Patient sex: M
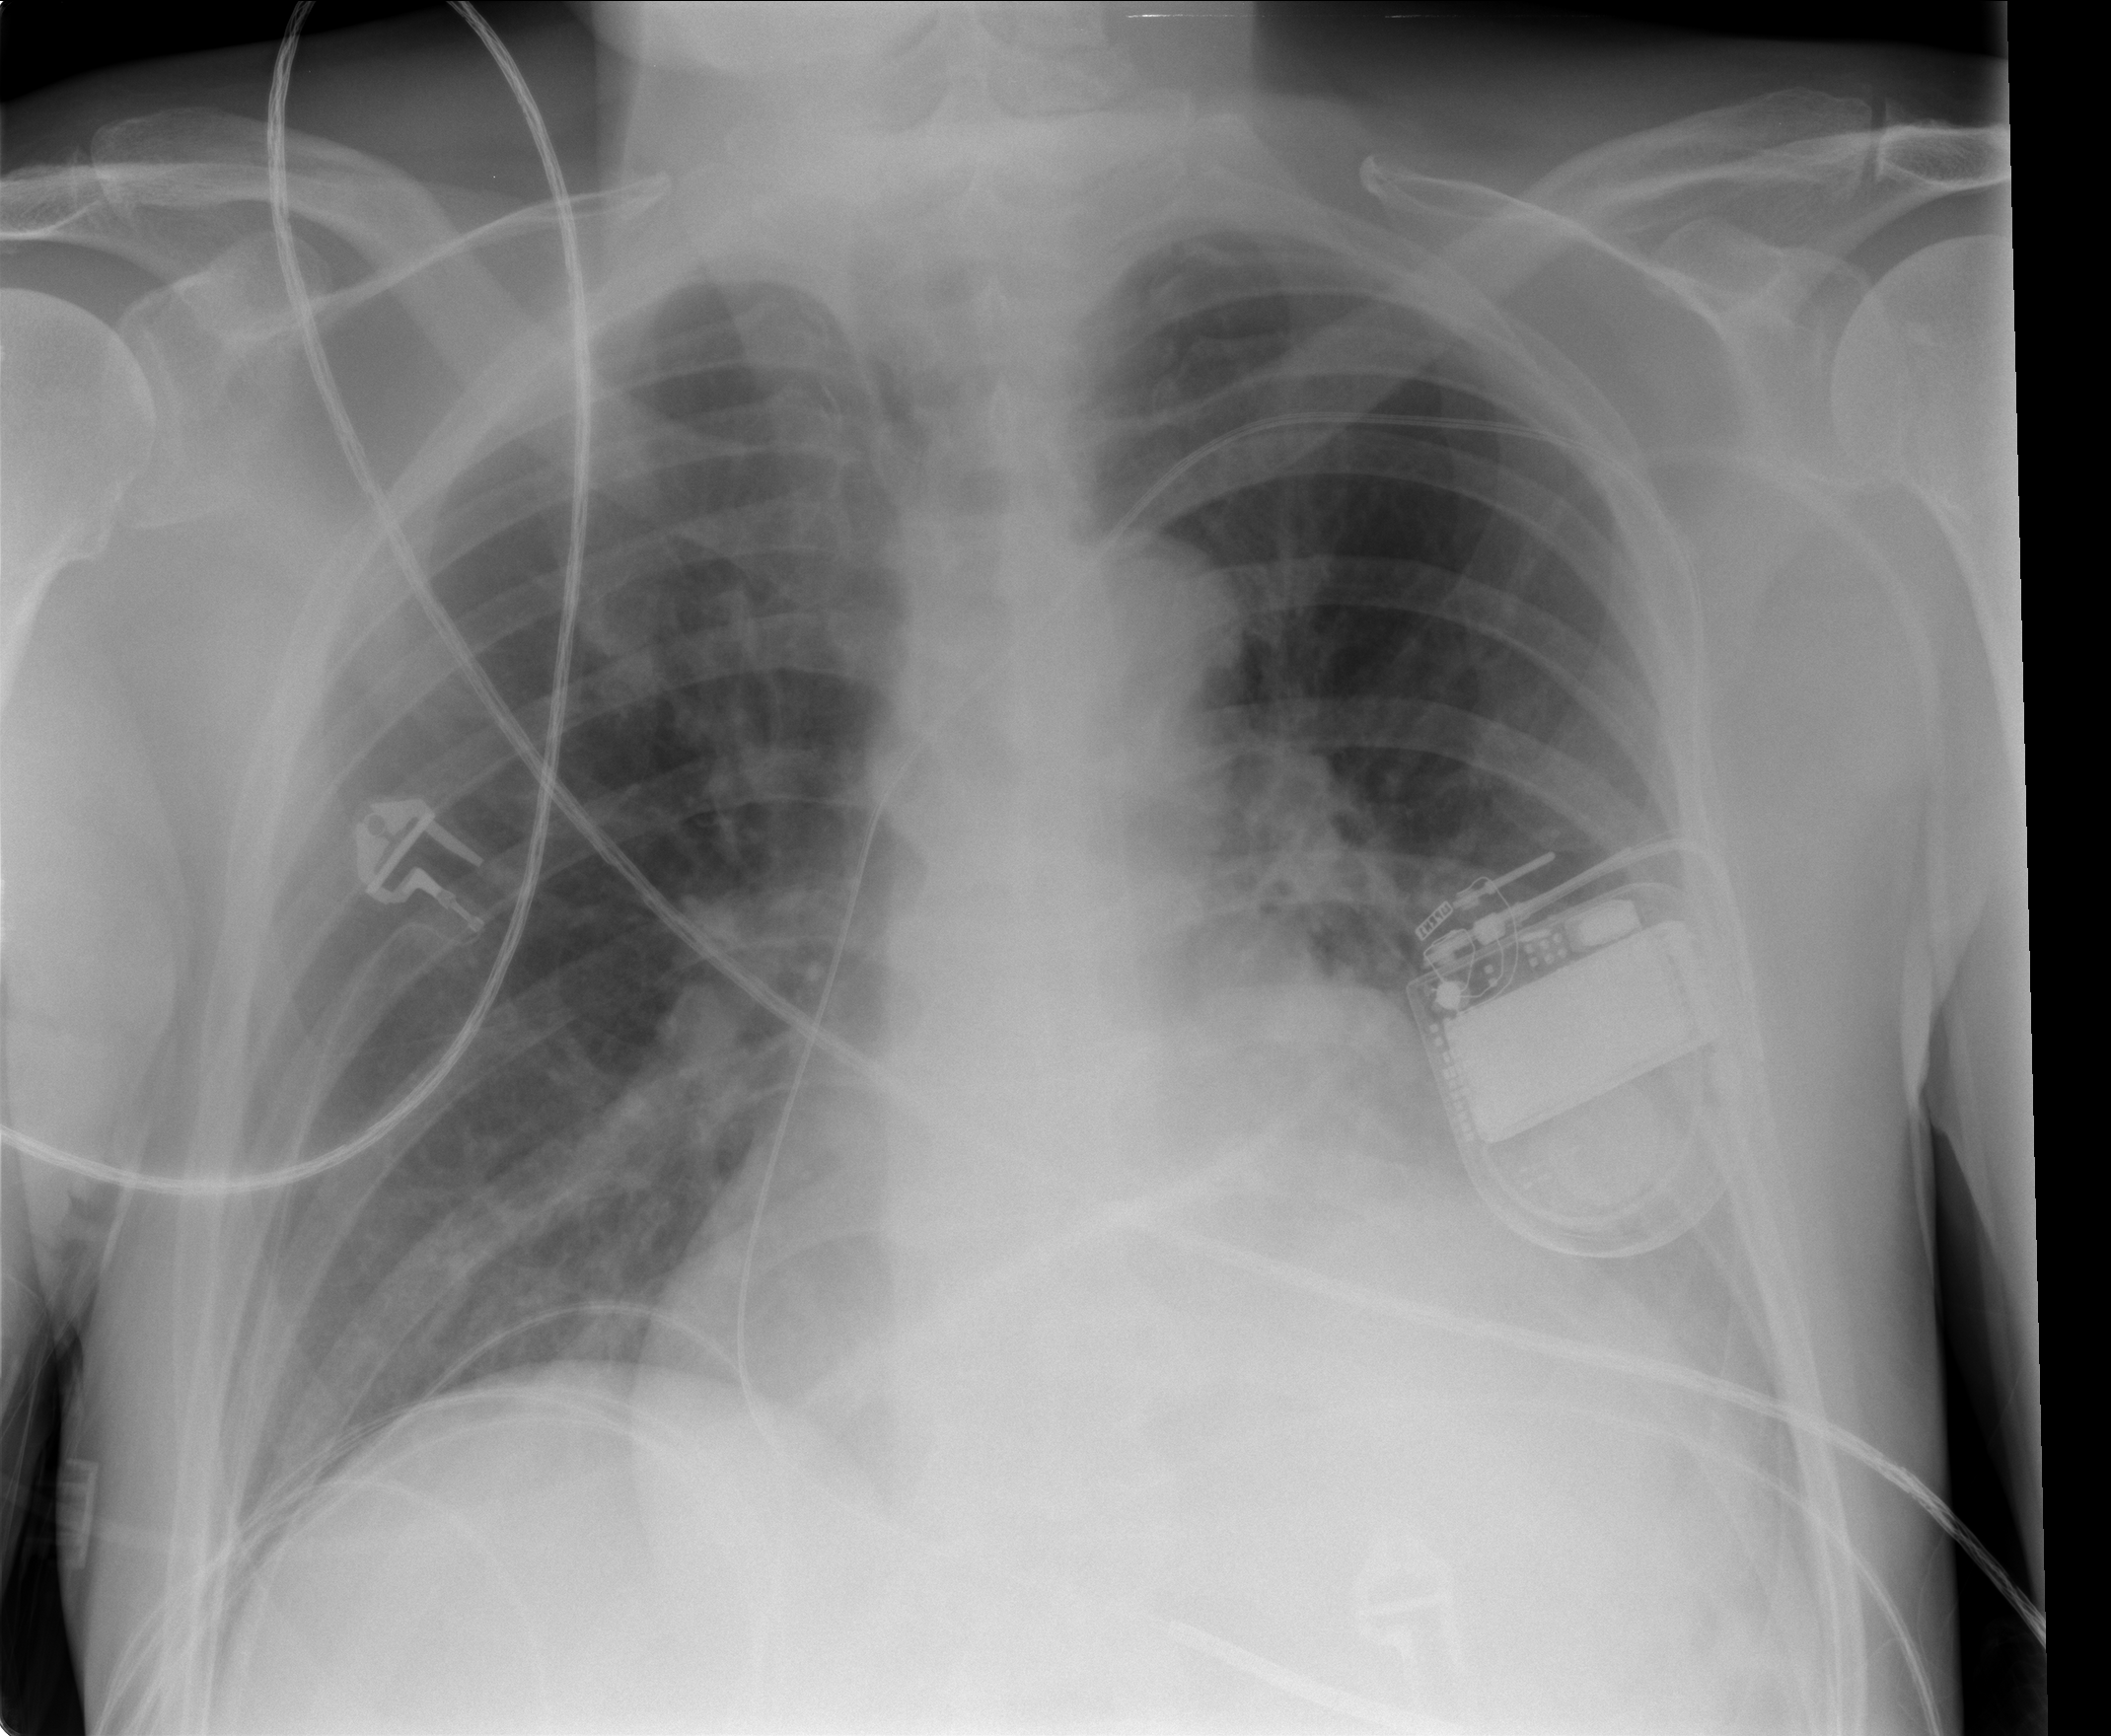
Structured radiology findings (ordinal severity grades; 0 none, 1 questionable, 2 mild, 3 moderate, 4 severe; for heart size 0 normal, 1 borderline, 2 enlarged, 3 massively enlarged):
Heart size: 3
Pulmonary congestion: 0
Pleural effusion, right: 0
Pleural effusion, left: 0
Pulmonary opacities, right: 0
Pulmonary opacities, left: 0
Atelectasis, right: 2
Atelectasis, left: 1